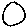
Label: circle